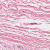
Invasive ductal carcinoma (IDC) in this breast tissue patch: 0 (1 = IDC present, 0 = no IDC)